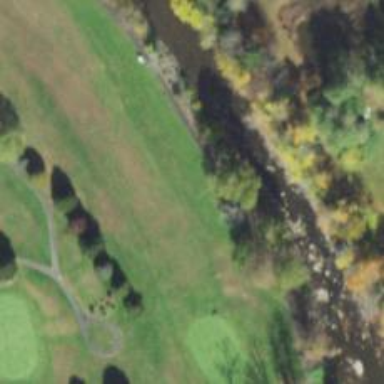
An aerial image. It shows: Golf hole.